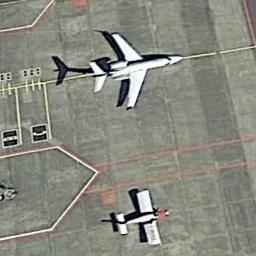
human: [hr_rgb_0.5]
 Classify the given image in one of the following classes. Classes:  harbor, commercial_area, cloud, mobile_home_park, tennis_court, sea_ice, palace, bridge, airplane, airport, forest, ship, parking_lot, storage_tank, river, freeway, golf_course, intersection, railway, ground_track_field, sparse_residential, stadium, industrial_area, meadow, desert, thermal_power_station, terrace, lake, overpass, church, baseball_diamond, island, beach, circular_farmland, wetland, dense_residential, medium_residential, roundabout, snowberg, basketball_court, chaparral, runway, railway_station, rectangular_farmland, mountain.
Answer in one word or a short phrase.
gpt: airplane